Interaction volume radius: 10 \u00c5
Interaction volume height: 25 \u00c5
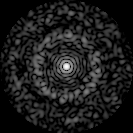
Disorder parameter: 0.8345